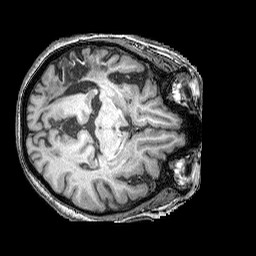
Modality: T1w
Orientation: axial
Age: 50
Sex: female
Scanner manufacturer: siemens
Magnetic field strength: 3 T
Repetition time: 2.25 s
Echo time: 0.00415 s